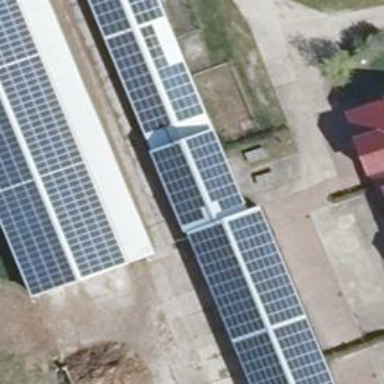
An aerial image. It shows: Solar photovoltaic panel generating electricity through small installation.